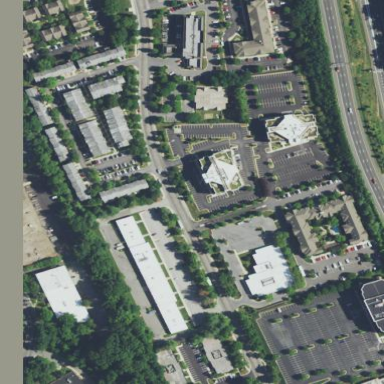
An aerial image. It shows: Commercial area.